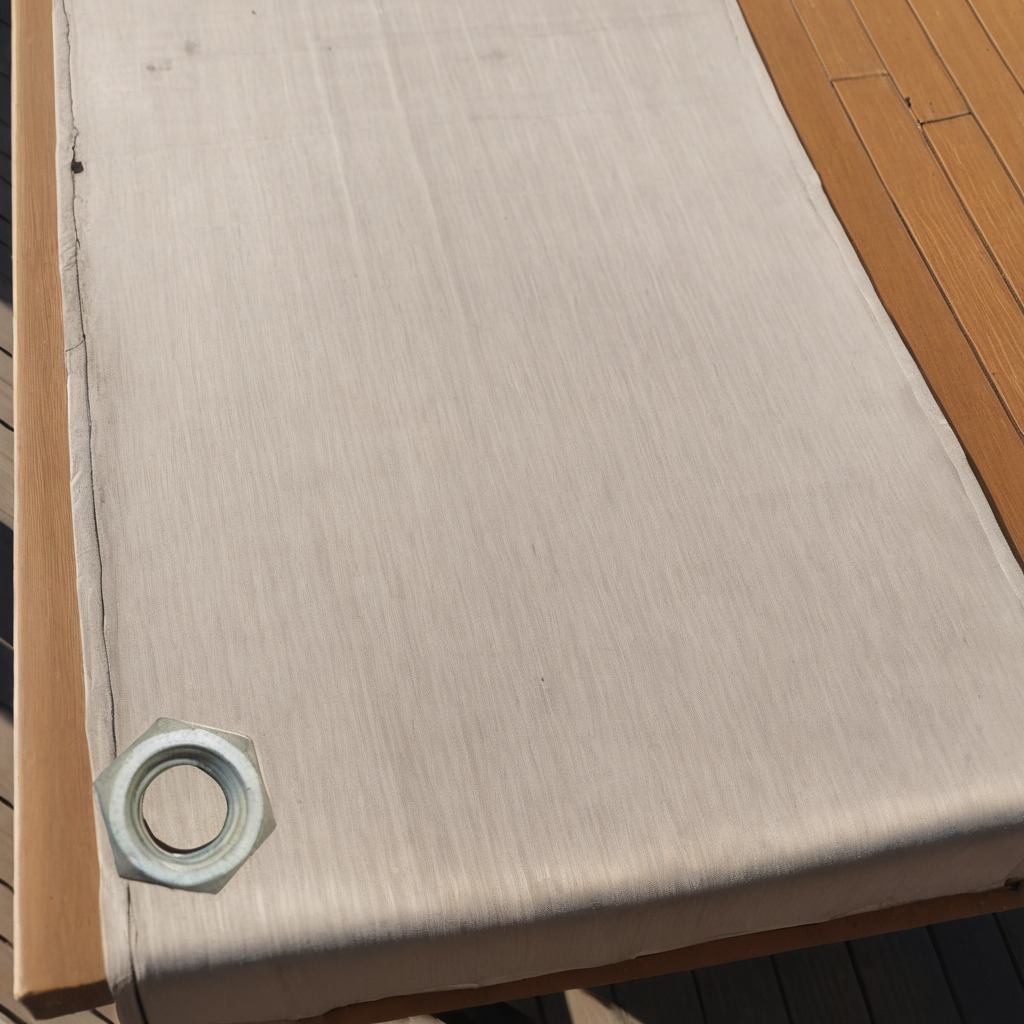
A metal nut is lying on the wooden table in the outdoor workshop.